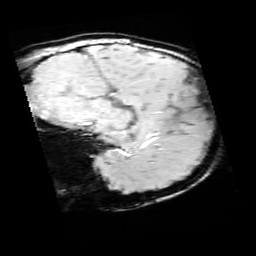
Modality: SWI
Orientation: sagittal
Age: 11
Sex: female
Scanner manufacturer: siemens
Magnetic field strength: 3 T
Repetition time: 0.027 s
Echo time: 0.02 s